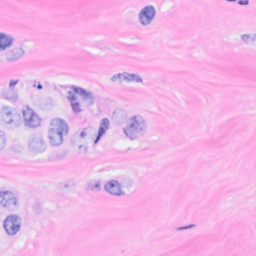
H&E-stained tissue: Breast